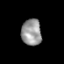
Tissue: prostate
Cell type: T cells
Senescence score: 0.3507
Nuclear area (px): 519
Mean DAPI intensity: 152.547